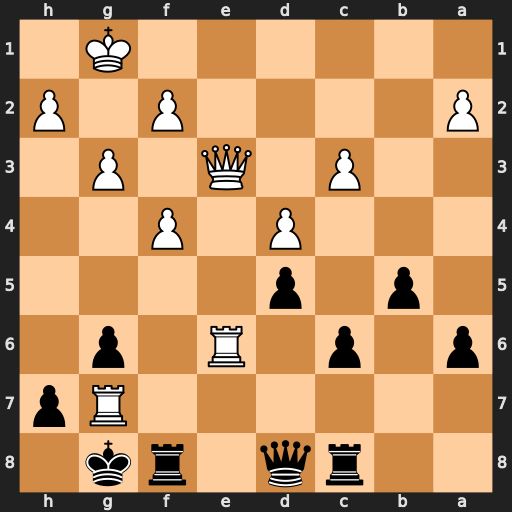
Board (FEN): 2rq1rk1/6Rp/p1p1R1p1/1p1p4/3P1P2/2P1Q1P1/P4P1P/6K1
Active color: b
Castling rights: -
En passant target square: -
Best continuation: Kxg7 Re7+ Rf7